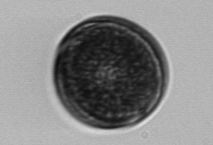
Label: Coscinodiscus